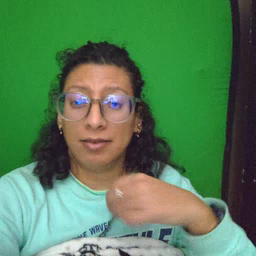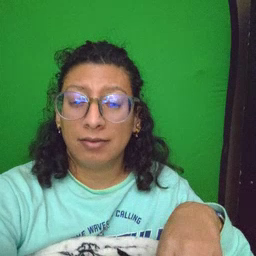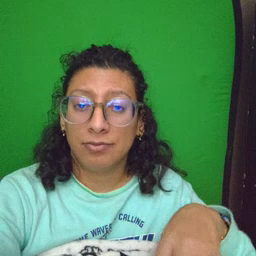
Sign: drink